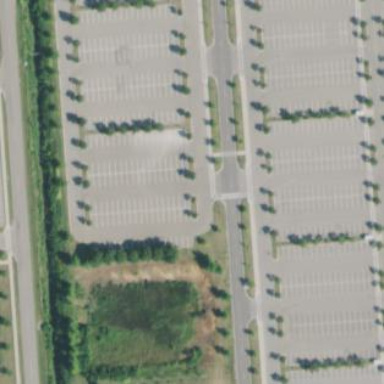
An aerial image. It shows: Parking area.